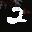
Label: 2